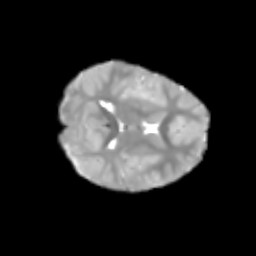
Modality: T2w
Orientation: axial
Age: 6
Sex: female
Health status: healthy